Question: I am writing an application using the OpenCV libraries, the Boost libraries and a pieve of code that I have downloaded from this <URL>. I have created a project under the same solution with Thunk32 and I have the following files:
'''
#include "stdafx.h"
int main( int argc, char** argv )
{
IplImage *img = cvLoadImage( "C:/Users/Nicolas/Documents/Visual Studio 2010/Projects/OpenCV_HelloWorld/Debug/gorilla.jpg" );
Window::WindowType1 *win = new Window::WindowType1("Something");
cvNamedWindow( "window", CV_WINDOW_AUTOSIZE );
cvShowImage( "window", img );
cvSetMouseCallback( "oonga", (CvMouseCallback)win->simpleCallbackThunk.getCallback(), NULL );
while( true )
{
int c = waitKey( 10 );
if( ( char )c == 27 )
{ break; }
}
return 0;
}
'''
'''
class Window {
public:
Window();
virtual ~Window();
//virtual void mouseHandler( int event, int x, int y, int flags, void *param );
private:
void assignMouseHandler( CvMouseCallback mouseHandler );
class WindowWithCropMaxSquare;
class WindowWithCropSelection;
class WindowWithoutCrop;
public:
typedef WindowWithCropMaxSquare WindowType1;
typedef WindowWithCropSelection WindowType2;
typedef WindowWithoutCrop WindowType3;
protected:
};
class Window::WindowWithCropMaxSquare : public Window {
public:
indev::Thunk32<WindowType1, void _cdecl ( int, int, int, int, void* )> simpleCallbackThunk;
WindowWithCropMaxSquare( char* name );
~WindowWithCropMaxSquare();
void _cdecl mouseHandler( int event, int x, int y, int flags, void *param );
private:
protected:
};
'''
and
'''
#include "stdafx.h"
Window::Window()
{
}
Window::~Window()
{
}
void Window::assignMouseHandler( CvMouseCallback mouseHandler )
{
}
Window::WindowWithCropMaxSquare::WindowWithCropMaxSquare( char* name )
{
simpleCallbackThunk.initializeThunk(this, &Window::WindowWithCropMaxSquare::mouseHandler); // May throw std::exception
}
Window::WindowWithCropMaxSquare::~WindowWithCropMaxSquare()
{
}
void _cdecl Window::WindowWithCropMaxSquare::mouseHandler( int event, int x, int y, int flags, void *param )
{
printf("entered mousehandler");
}
'''
Now, when I run this, If I don't move the mouse inside the window, it's ok and the callback has been successfully passed to the cvSetMouseCallback function. The cvSetMouseCallback function has three parameters 1. the name of the window, 2. the CvMouseCallback and the NULL character. The CvMouseCallback is defined as
'''
typedef void (CV_CDECL *CvMouseCallback )(int event, int x, int y, int flags, void* param);
'''
and the CV_CDECL is just a redefinition of the _cdecl calling convention.
'''
#define CV_CDECL __cdecl
'''
Now, my mouseHandler function is a class member function, which I assume conforms to the _thiscall calling convention.
My question is, why do I get the following error just when I put my mouse on the window, if it has managed to get into the method at least once? I guess there's a change the second moment my mouse moves within the windoow. Can anyone help me please?
Here's an image with what I am doing:

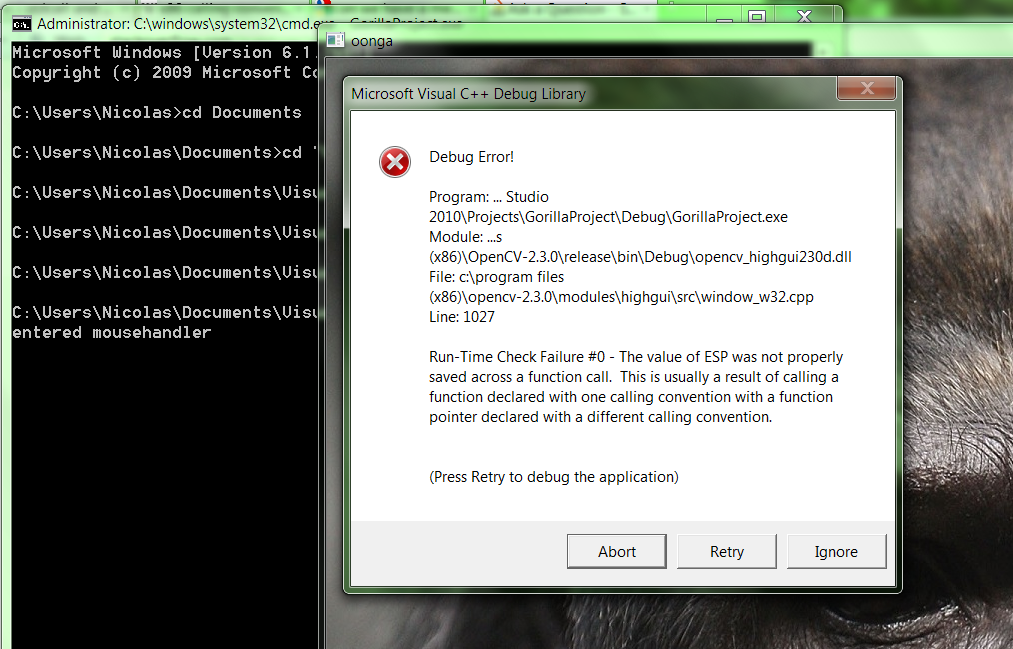
Answer: That thunk code uses the '__stdcall' convention, not '__cdecl'. In this case, since 'cvSetMouseCallback' takes a 'void*' which it passes through to the callback, I would recommend that you use a static callback function and use this data pointer to pass the 'this' pointer. You may then put your logic in this static function or else just call an instance version of the callback using the pointer that was passed in.
'''
class Window {
public:
void _cdecl staticMouseHandler( int event, int x, int y, int flags, void *param ) {
((MouseHandler*)param)->mouseHandler(event, x, y, flags, NULL);
}
// ...
}
// ...
cvSetMouseCallback( "oonga", &Window::staticMouseHandler, win );
'''